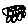
Label: car